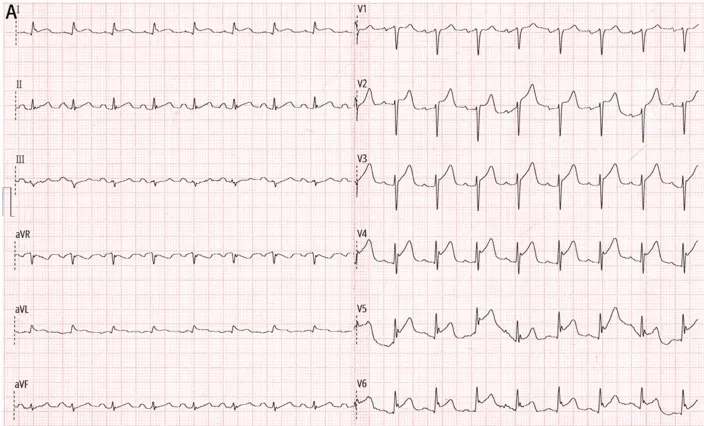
(A) Electrocardiogram on admission showing ST-segment elevation in the precordial leads.
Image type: electrography (ekg)